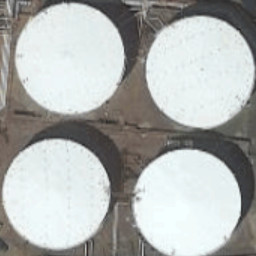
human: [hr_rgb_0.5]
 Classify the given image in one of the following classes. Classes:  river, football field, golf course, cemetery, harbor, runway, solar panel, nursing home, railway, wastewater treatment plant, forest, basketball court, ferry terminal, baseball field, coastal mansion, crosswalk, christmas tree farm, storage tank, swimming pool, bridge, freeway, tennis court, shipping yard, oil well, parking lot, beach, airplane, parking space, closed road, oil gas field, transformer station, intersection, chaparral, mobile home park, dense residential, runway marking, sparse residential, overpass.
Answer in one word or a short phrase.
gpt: storage tank